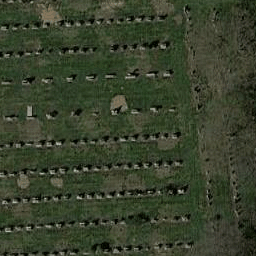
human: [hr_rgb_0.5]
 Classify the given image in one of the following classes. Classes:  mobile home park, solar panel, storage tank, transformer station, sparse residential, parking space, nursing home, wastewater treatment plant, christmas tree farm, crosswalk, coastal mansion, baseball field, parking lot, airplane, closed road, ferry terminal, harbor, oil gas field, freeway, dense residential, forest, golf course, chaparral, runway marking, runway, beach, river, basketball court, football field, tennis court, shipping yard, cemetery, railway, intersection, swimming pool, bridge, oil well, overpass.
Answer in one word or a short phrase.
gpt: cemetery